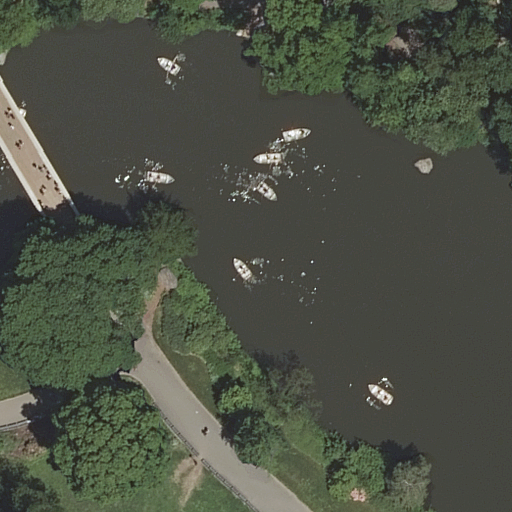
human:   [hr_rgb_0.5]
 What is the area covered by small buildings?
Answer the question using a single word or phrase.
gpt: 0m2

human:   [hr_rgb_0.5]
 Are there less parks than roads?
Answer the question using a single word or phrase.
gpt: yes

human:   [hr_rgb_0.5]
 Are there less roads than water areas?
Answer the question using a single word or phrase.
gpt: no

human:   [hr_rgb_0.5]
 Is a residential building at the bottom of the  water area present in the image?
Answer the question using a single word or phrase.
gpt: no

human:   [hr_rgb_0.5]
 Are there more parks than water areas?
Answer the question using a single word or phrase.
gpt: no

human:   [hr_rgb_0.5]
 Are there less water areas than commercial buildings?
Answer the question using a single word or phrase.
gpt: no

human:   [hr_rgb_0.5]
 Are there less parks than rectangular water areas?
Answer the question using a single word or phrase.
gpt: no

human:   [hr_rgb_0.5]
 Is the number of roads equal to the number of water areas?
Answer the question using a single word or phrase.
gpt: no

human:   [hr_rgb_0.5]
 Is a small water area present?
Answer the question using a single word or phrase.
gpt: no

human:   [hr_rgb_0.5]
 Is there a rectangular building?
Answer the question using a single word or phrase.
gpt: no

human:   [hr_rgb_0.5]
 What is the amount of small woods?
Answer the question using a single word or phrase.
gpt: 0

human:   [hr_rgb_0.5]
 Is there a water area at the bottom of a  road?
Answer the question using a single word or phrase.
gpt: no

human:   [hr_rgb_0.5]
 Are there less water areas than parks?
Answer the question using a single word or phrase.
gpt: no

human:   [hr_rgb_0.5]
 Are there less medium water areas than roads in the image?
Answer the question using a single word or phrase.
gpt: yes

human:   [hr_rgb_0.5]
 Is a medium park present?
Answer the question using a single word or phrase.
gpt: no

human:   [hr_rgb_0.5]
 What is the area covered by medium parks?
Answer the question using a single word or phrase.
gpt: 0m2

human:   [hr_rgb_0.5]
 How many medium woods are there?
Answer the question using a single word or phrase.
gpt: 0

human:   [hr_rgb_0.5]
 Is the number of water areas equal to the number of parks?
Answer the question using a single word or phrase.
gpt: yes

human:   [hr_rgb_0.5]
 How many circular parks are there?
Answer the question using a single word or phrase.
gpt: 0

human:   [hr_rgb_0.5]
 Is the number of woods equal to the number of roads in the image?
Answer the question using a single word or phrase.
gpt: no

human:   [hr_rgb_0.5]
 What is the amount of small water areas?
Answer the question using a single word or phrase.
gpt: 0

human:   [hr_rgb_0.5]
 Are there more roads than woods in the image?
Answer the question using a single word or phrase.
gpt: yes

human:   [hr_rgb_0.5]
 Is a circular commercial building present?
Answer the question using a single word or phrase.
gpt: no

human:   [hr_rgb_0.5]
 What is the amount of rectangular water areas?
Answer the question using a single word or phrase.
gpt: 0

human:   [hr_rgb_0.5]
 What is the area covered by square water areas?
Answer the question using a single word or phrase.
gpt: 0m2

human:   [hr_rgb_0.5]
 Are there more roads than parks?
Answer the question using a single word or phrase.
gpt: yes

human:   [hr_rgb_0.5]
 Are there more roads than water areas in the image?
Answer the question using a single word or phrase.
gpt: yes

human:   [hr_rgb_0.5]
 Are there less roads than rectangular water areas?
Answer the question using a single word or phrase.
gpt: no

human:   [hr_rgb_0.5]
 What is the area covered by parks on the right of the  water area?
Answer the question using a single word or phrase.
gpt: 0m2

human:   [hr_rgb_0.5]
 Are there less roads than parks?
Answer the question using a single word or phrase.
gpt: no

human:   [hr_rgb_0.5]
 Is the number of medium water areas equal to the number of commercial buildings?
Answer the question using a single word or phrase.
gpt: yes

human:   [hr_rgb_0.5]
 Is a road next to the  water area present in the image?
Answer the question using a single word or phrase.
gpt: yes

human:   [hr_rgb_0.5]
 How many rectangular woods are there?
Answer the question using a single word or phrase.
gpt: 0

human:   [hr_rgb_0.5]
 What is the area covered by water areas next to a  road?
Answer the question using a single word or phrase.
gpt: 6593m2

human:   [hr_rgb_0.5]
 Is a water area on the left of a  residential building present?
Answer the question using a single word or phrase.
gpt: no

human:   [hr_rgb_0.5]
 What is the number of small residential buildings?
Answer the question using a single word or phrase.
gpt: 0